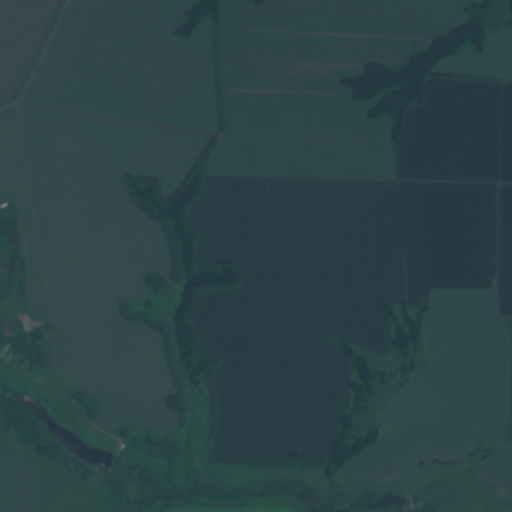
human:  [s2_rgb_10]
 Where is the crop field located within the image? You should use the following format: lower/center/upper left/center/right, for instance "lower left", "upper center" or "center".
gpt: The crop field is located in the lower left of the image.
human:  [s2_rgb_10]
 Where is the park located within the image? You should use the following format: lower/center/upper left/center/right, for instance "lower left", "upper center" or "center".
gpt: The park is located in the center left of the image.
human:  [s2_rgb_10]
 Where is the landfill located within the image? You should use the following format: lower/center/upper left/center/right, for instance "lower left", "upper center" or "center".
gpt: There is no landfill in the image.